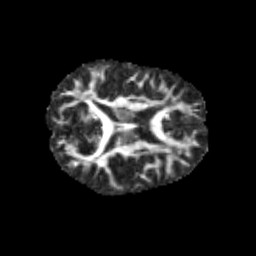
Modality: FA
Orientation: axial
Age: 13
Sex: male
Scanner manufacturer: siemens
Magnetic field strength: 3 T
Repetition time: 3.8 s
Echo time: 0.07 s